Question: Say I have a 'UIScrollView' that scrolls horizontally just fine. It's height is around 50px. After usability testing, a lot of people are trying to scroll the contents by panning outside of it. Here is the setup:

I am wondering if it is possible to attach a 'UIPanGestureRecognizer' on the blurred background it sits on top of and have it scroll along with that as well. If this is possible, could someone give me a start on what that approach would possibly look like?
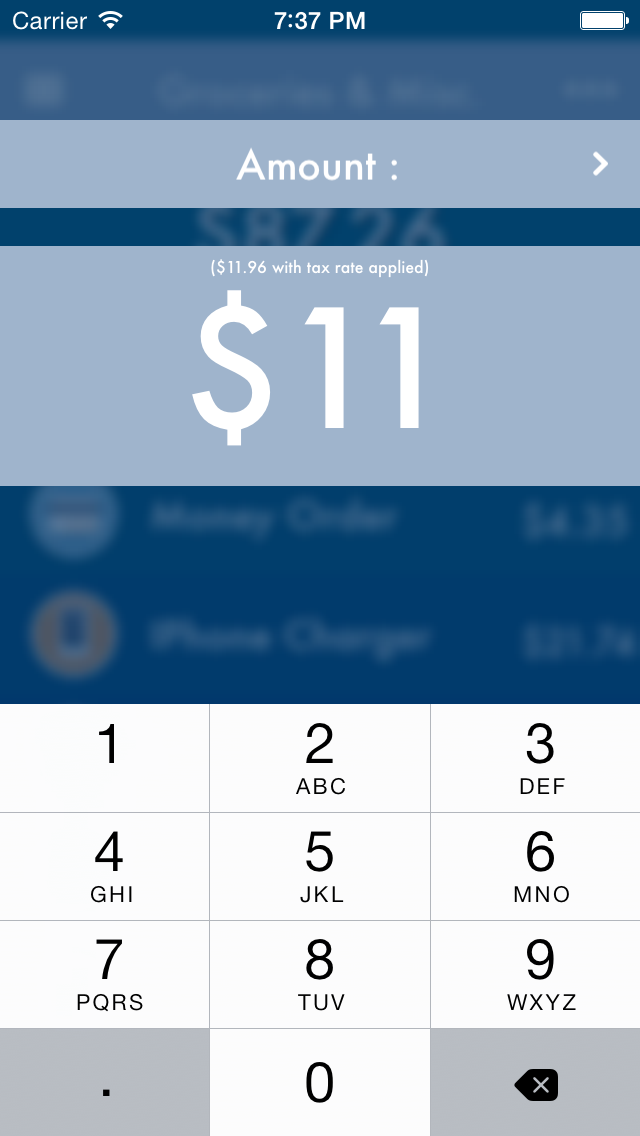
Answer: Nah, the simple solution is simply .. it's just that simple.
Have it mostly transparent, with your content sitting where you want it.
What you describe in your question is but it's to really implement well, a total pain. You simply "make the scroll view bigger".
Nice looking app.
These may be relevant to you...
<URL>
<URL>